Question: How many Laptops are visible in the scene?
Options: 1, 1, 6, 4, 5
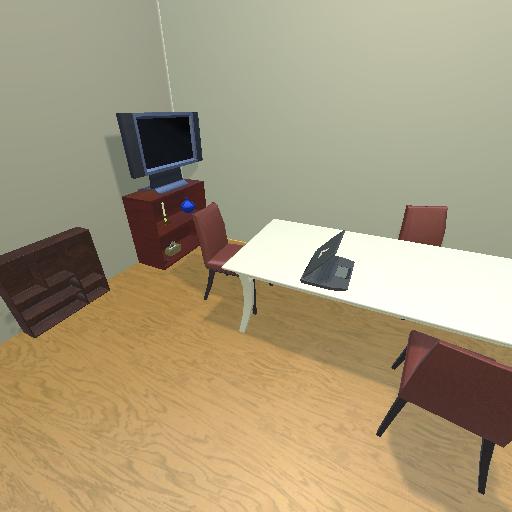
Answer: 1